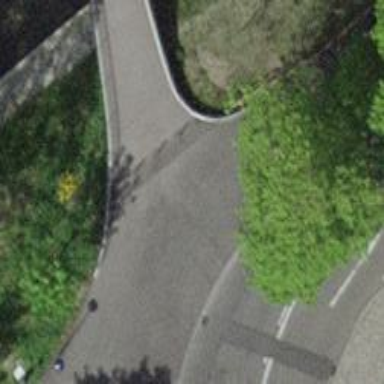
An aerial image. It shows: Unremovable bollard serving as barrier.